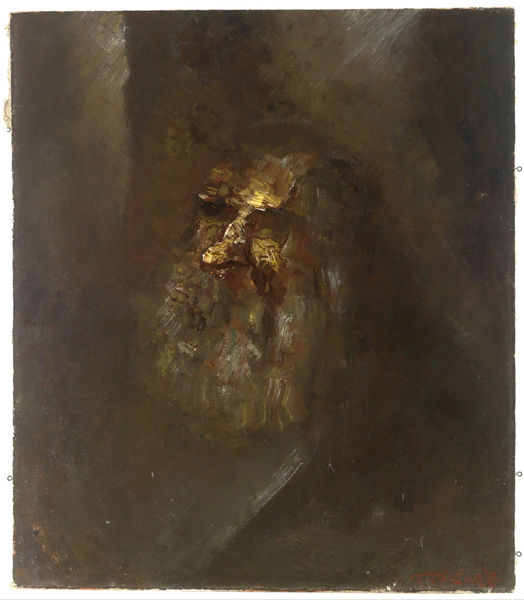
Titel: Lev Tolstoi, Lev Tolstoi
Künstler: Goriunov Evgenii
Standort: Amherst (Massachusetts, USA)
Institution: Mead Art Museum, Amherst College
Schlagwörter: dark, face, gold, hair, nose, old, painting, portrait, brown, man, skin, eyes, beard, cheeks, study, impressionist, paint, blurry, hazy, moustache, leonardo, chiaroscuro, leonardo da vinci, rembrandt, pixels, impressinistic